Field crop: maize
Growth stage: 2
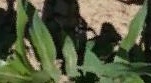
Species: maize